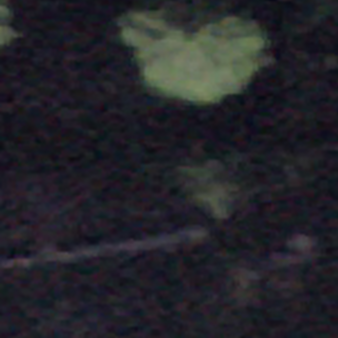
Label: other